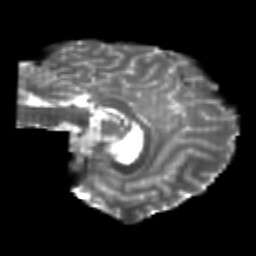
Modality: T2w
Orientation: sagittal
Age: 22
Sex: female
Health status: healthy
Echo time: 0.074 s